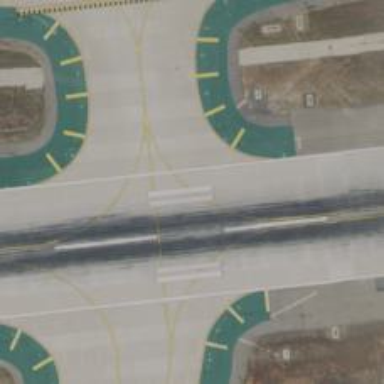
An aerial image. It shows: View of taxiway at the airport.